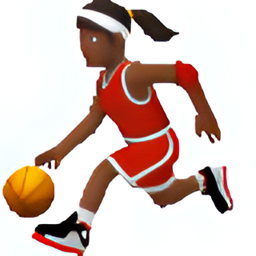
Name: woman with ball type 5
Emoji: ⛹🏾‍♀️
Group: People & Body
Sub-group: person-sport